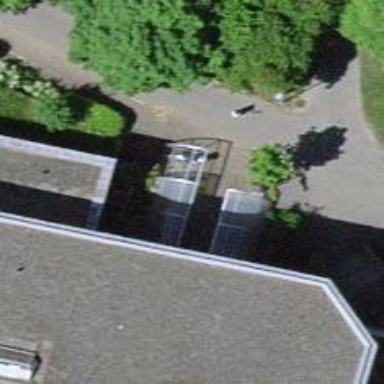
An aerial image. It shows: Bicycle parking area with wall loops.